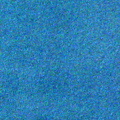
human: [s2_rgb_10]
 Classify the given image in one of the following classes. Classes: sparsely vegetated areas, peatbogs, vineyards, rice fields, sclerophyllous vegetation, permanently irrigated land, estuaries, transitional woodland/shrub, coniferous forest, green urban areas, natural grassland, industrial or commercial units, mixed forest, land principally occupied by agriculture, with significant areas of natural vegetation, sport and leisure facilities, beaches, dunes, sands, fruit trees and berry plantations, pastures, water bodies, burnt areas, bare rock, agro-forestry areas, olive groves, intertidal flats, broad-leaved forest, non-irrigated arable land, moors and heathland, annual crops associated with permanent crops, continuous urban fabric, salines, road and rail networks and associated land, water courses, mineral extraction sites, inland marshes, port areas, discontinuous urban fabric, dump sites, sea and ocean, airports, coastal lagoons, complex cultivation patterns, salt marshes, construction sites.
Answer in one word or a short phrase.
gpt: sea and ocean